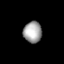
Tissue: lung
Cell type: Fibroblasts
Senescence score: 0.5994
Nuclear area (px): 381
Mean DAPI intensity: 162.782